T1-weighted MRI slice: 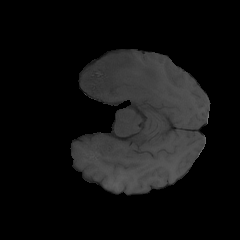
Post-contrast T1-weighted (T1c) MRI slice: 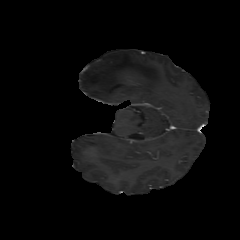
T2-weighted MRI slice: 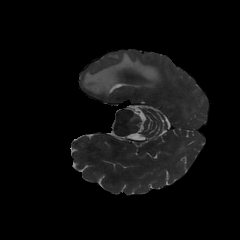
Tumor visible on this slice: yes